Echo time (TE): 2.2 ms
Repetition time (TR): 4.3 ms
Flip angle: 110 degrees
Bandwidth: 725 Hz
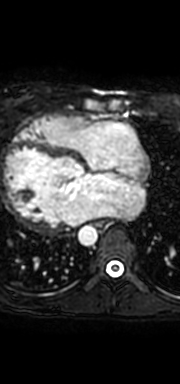
Patient age (years): 30
Disease severity: moderate
Diagnoses: SevereDilation
Cardiac structures present: LV (left ventricle), RV (right ventricle), LA (left atrium), RA (right atrium), AO (aorta), PA (pulmonary artery), SVC (superior vena cava), IVC (inferior vena cava)